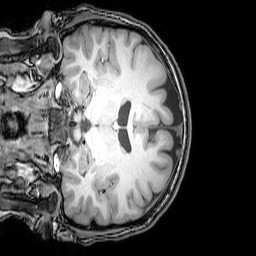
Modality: T1w
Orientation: coronal
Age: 25
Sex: female
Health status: healthy
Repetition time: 0.081 s
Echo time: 0.037 s